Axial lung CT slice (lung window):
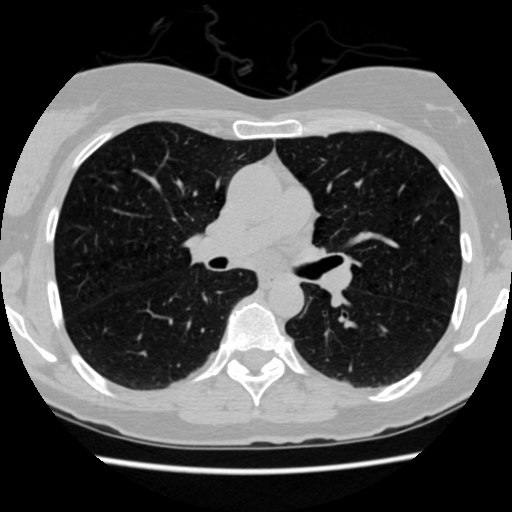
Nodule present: no